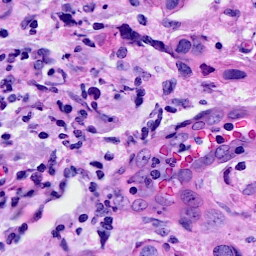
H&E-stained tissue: Breast